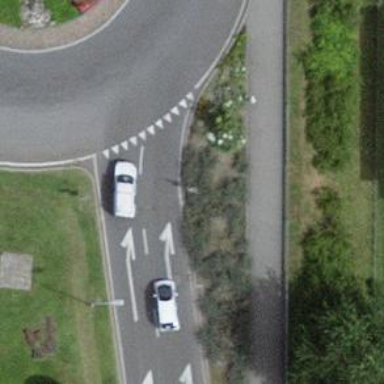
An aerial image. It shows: Road with "give way" sign.